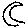
Label: moon